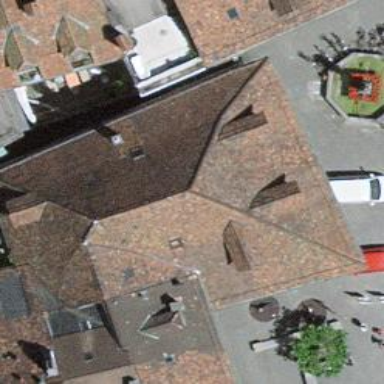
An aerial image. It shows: Furniture shop.